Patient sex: M
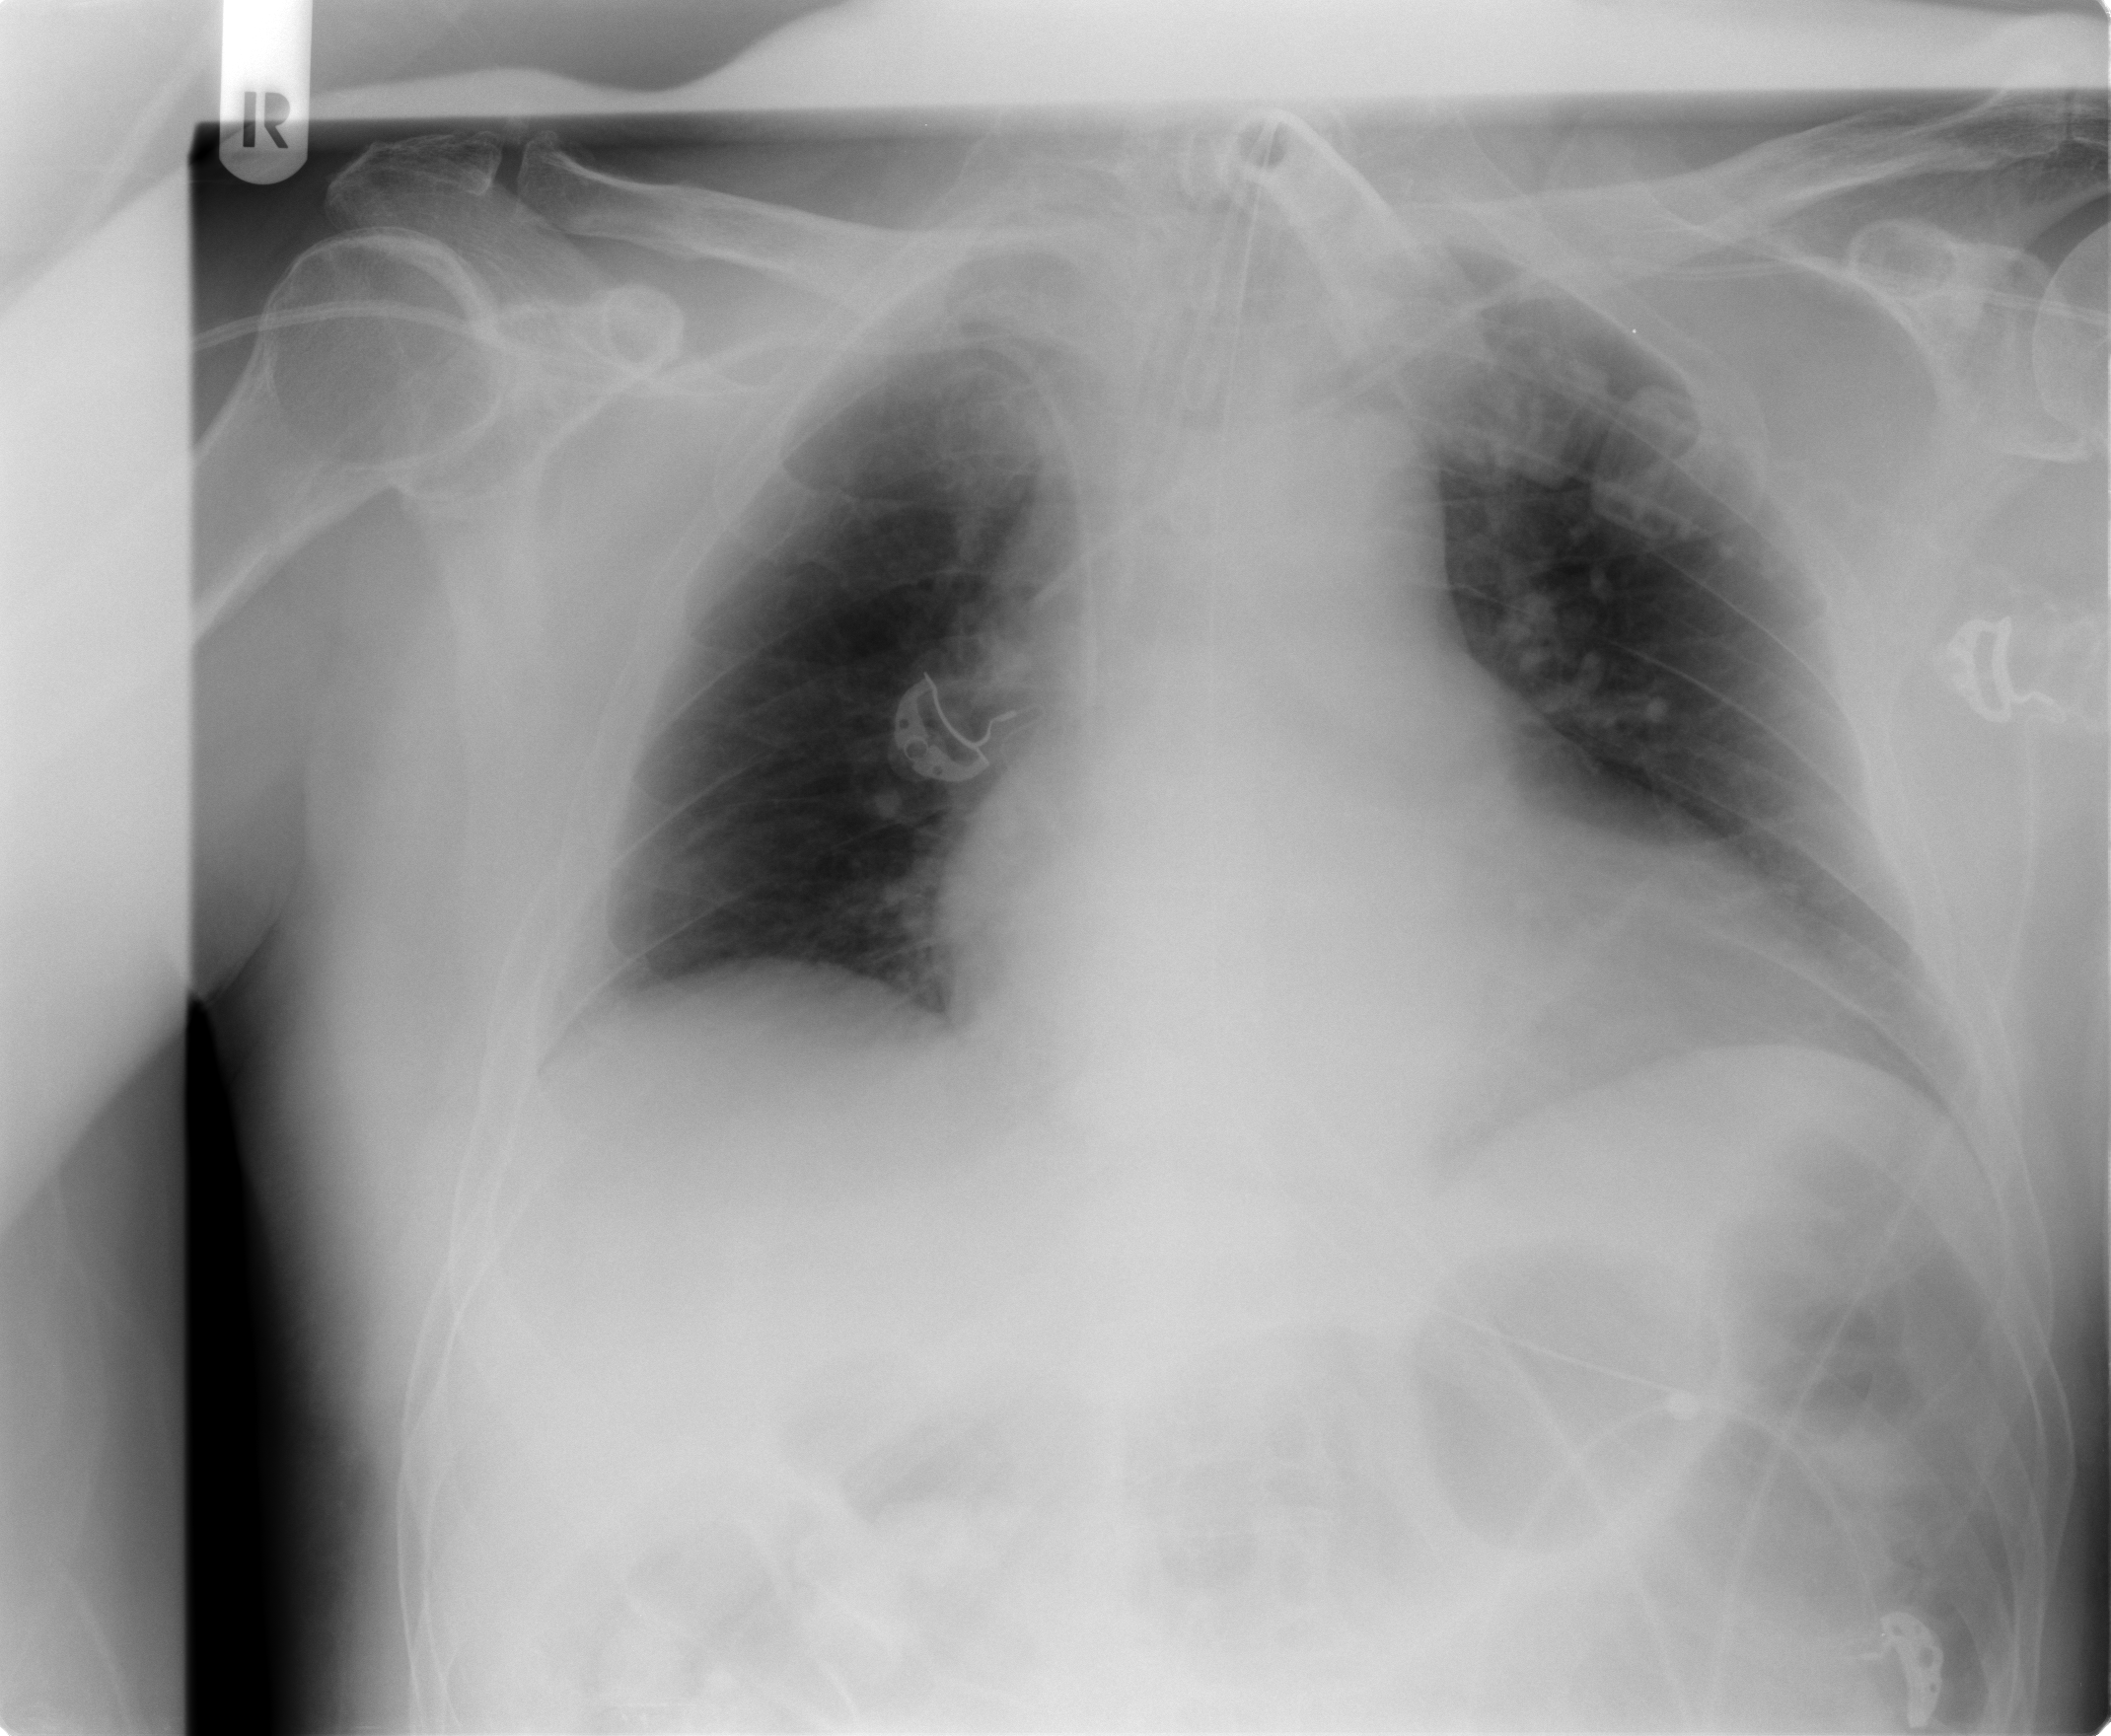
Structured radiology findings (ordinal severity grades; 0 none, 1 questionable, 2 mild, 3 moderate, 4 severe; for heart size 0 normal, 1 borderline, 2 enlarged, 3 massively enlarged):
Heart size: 2
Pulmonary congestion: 0
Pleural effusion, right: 0
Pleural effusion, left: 0
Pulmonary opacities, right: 0
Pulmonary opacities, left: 0
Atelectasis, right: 2
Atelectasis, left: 2